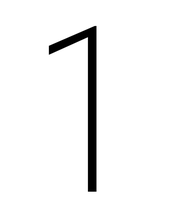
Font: Roboto_Condensed_ExtraLight